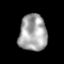
Tissue: lung
Cell type: Epithelial cells
Senescence score: 0.2263
Nuclear area (px): 994
Mean DAPI intensity: 165.975